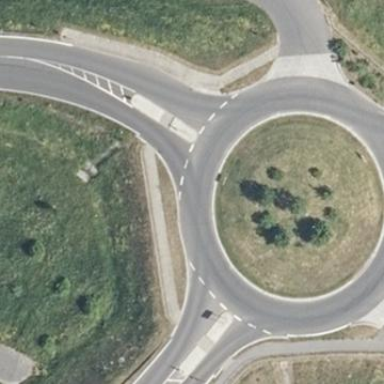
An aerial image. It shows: Secondary road with asphalt surface leading to roundabout.